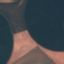
Land use / land cover class: AnnualCrop